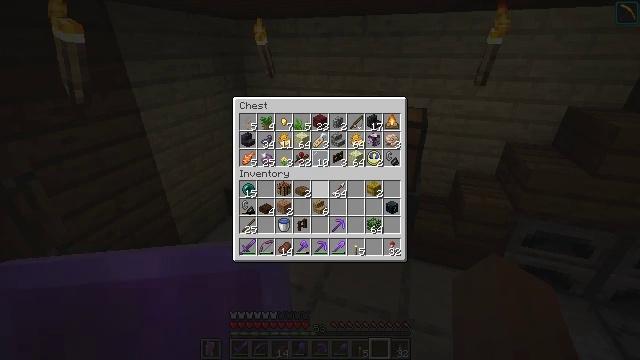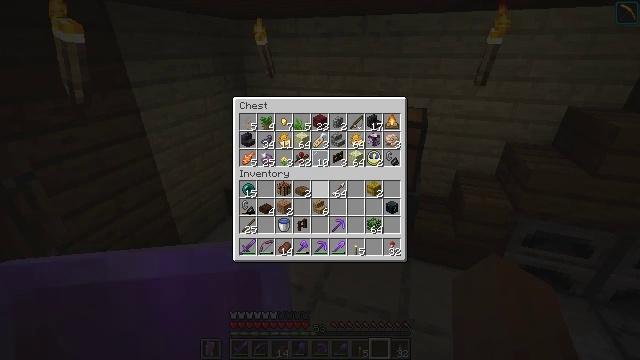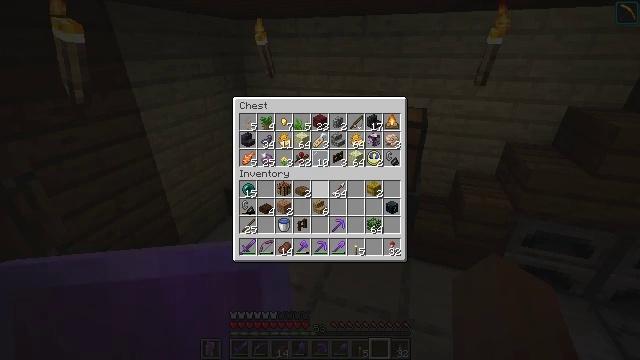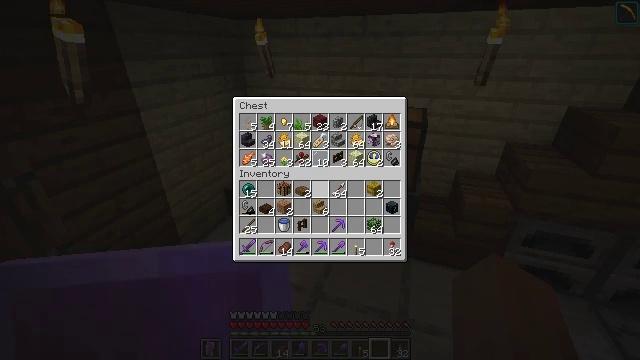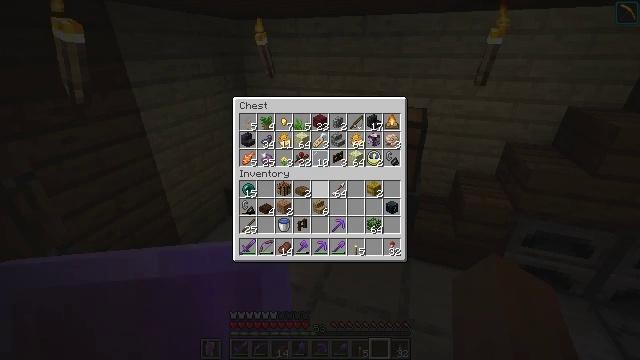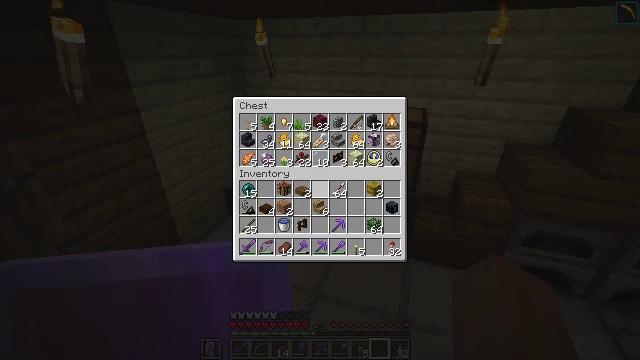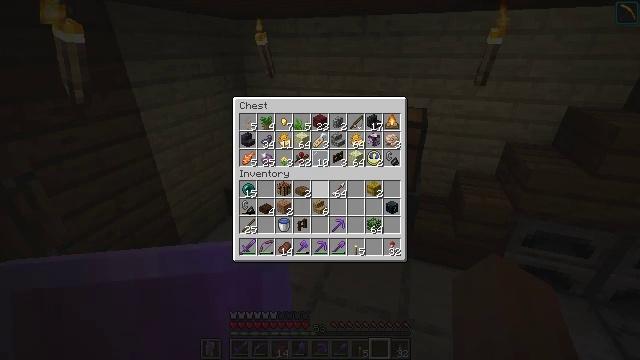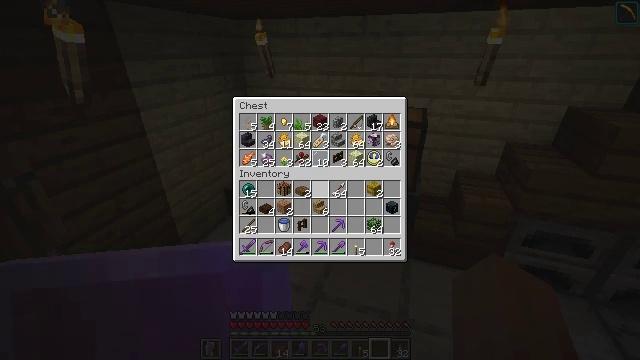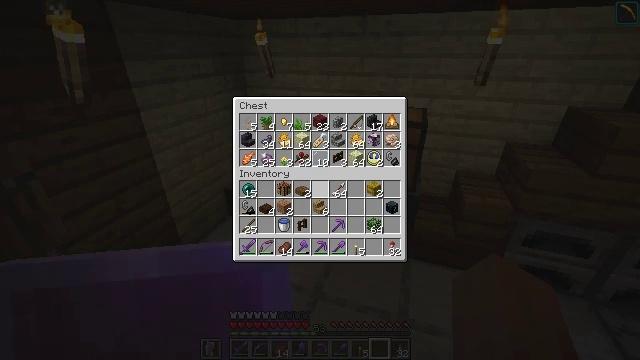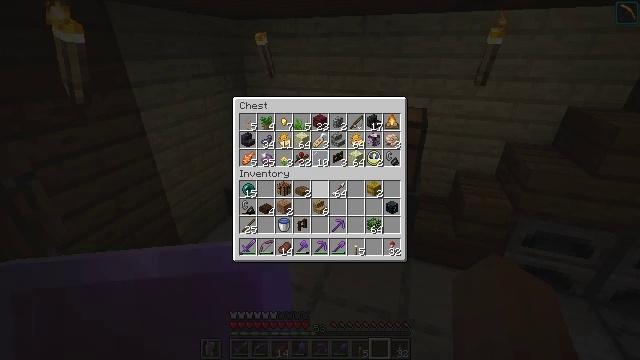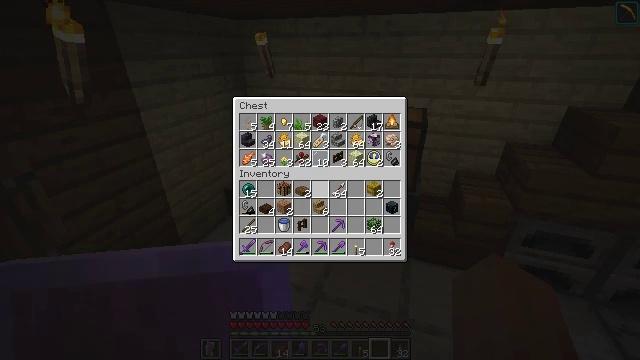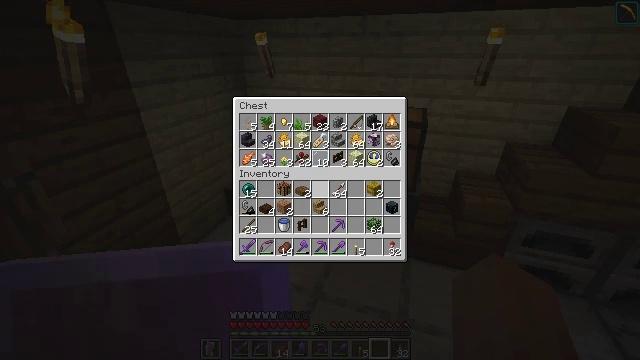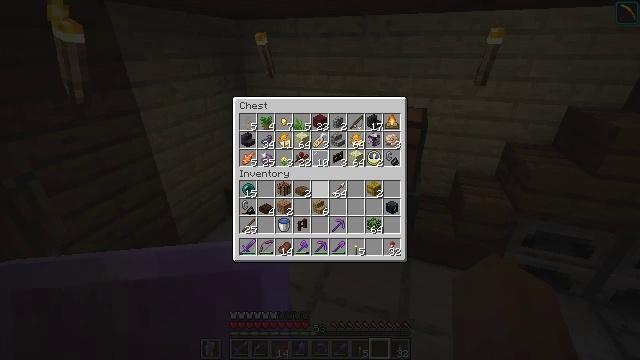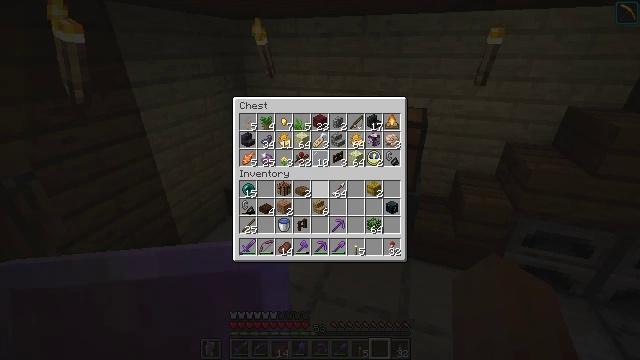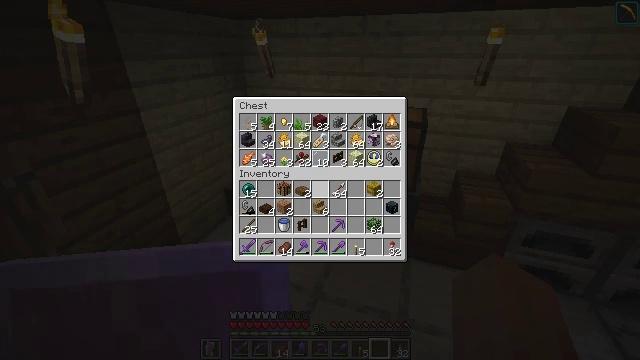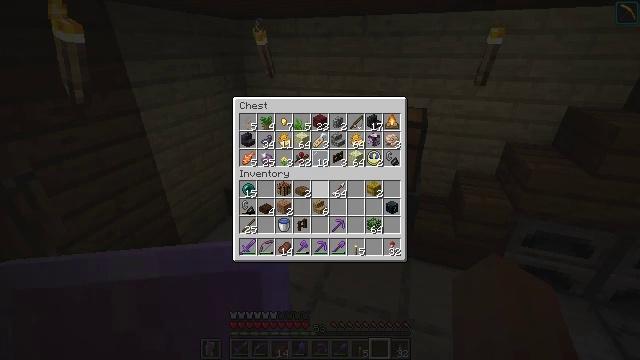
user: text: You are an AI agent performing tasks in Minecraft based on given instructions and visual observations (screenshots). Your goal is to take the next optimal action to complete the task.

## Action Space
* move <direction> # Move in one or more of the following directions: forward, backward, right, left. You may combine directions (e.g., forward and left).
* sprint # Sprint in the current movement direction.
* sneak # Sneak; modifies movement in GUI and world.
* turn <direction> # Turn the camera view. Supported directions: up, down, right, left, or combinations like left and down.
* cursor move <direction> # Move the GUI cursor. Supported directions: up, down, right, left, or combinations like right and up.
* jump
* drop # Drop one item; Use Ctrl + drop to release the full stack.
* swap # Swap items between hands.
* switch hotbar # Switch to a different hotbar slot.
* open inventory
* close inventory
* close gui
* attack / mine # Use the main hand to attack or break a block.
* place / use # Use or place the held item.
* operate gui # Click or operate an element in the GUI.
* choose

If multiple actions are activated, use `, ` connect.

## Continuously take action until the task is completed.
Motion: motion action
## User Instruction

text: Break the brown shulker box to pick it up.
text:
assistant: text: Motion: no_op
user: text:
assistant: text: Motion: no_op
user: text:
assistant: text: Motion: no_op
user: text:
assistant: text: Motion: no_op
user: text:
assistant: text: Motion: no_op
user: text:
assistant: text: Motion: no_op
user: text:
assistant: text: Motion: no_op
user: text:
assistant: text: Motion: no_op
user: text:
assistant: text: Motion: no_op
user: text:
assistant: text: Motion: no_op
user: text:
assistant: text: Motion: no_op
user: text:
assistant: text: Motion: no_op
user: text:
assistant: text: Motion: no_op
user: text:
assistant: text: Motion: no_op
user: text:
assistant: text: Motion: no_op
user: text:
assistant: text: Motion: no_op
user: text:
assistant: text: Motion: no_op
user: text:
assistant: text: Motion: no_op
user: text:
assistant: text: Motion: no_op
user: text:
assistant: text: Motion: turn right and up
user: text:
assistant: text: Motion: turn right and up
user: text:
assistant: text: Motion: no_op
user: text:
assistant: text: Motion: use / place
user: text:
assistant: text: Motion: use / place
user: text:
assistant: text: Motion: use / place
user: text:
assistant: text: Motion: no_op
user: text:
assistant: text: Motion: no_op
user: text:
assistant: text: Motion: no_op
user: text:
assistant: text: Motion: no_op
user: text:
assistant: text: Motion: no_op